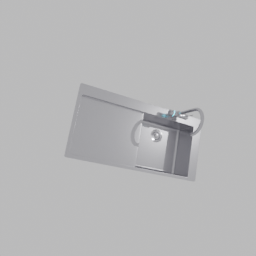
Label: appliances